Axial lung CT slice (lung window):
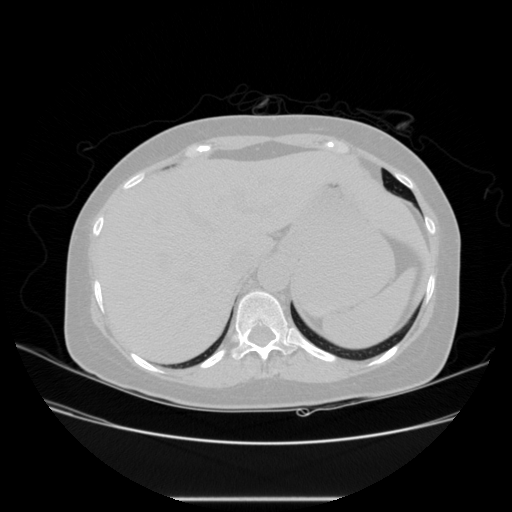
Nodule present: no